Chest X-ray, PA view. Patient: 48 years old, sex F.
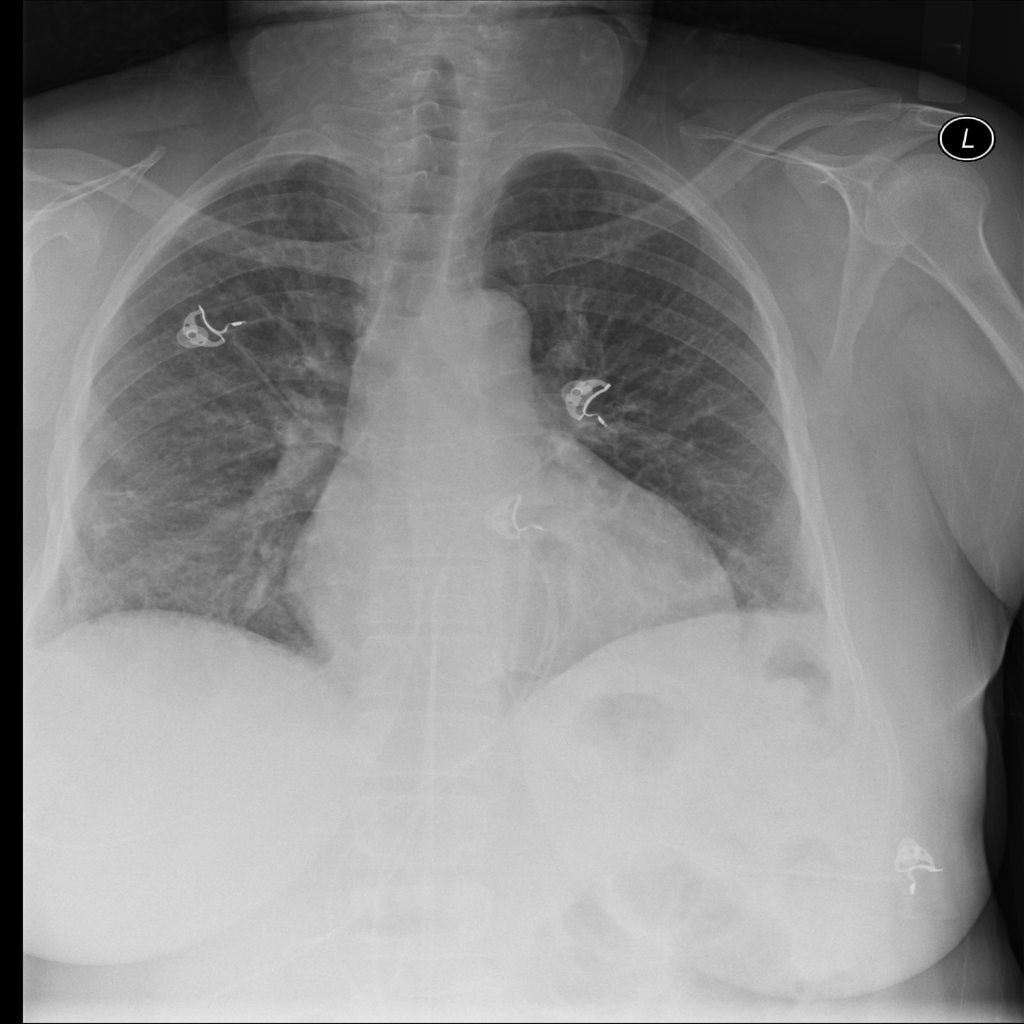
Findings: Cardiomegaly, Effusion